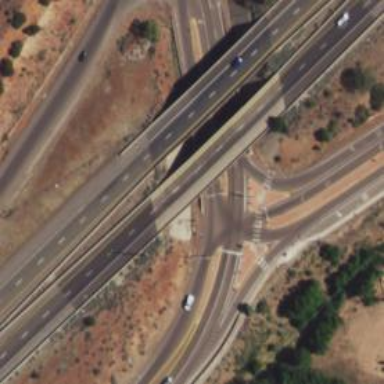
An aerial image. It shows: Motorway bridge with asphalt surface.